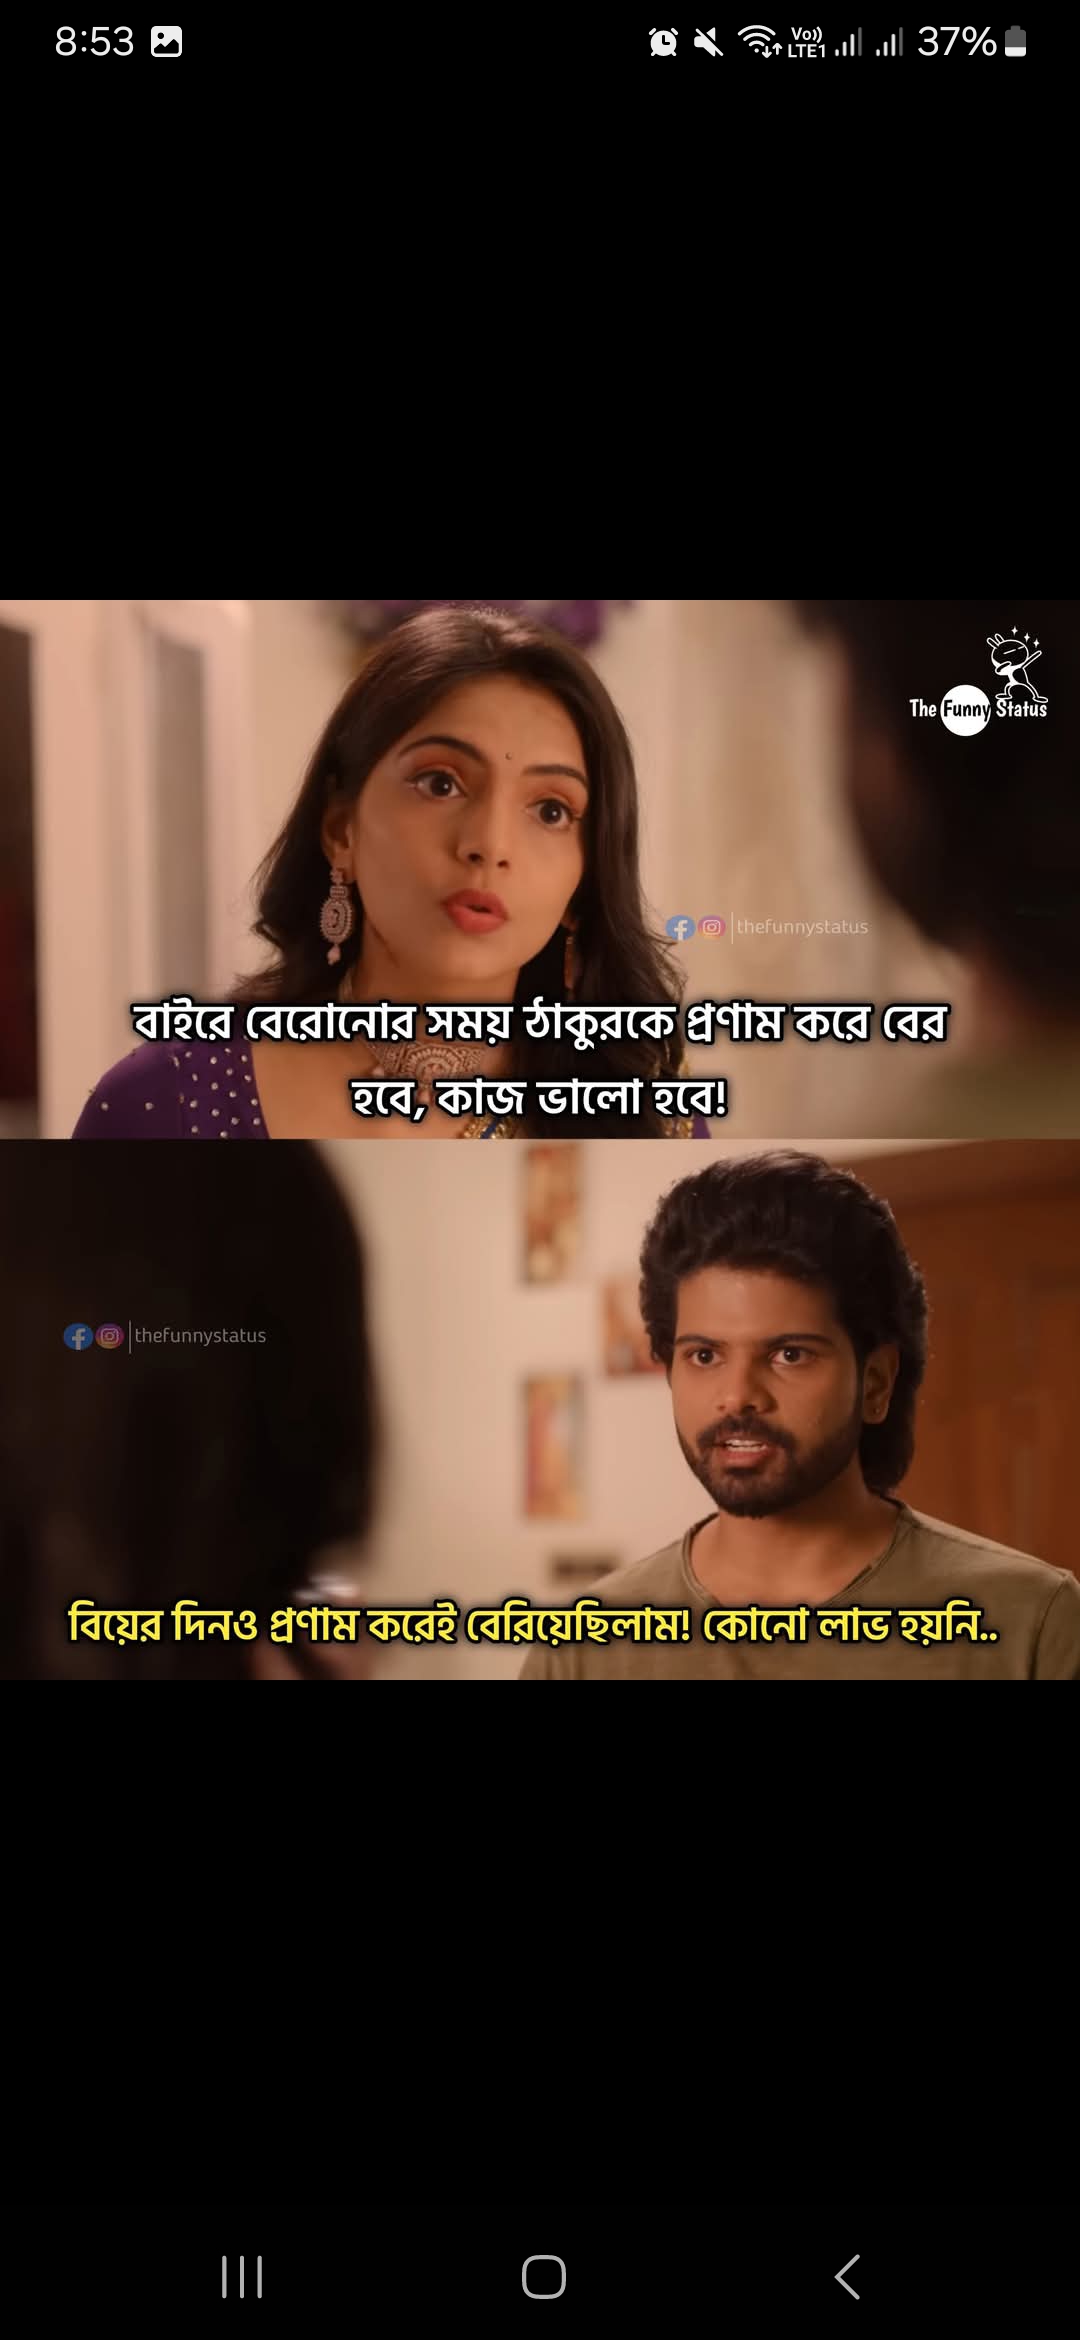
Text: বাইরে বেরোনোর সময় ঠাকুরকে প্রণাম করে বের হবে, কাজ ভালো হবে!  বিয়ের দিনও প্রণাম করেই বেরিয়েছিলাম! কোনো লাভ হয়নি..
Label: Non Hate